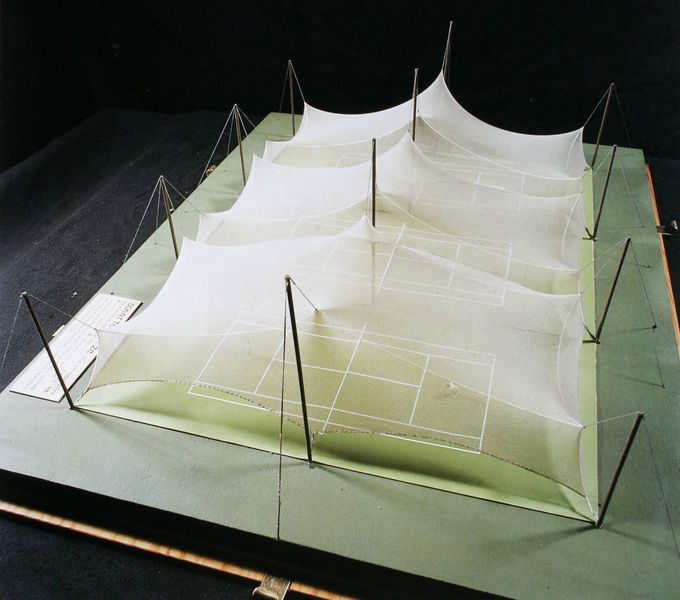
Titel: Schattennetze für Tennisplätze in Hammamet (Tunesien), Strukturmodell
Künstler: Frei Otto
Schlagwörter: architektur, modell, überdachung, zeltdach, frei otto, tennisplätze